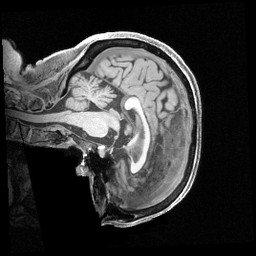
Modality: T1w
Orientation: sagittal
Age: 77
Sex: female
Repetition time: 2.4 s
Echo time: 0.00222 s